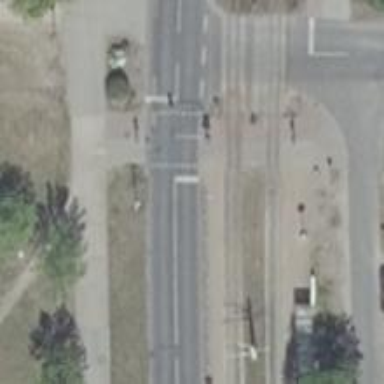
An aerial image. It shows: Road with traffic signals.